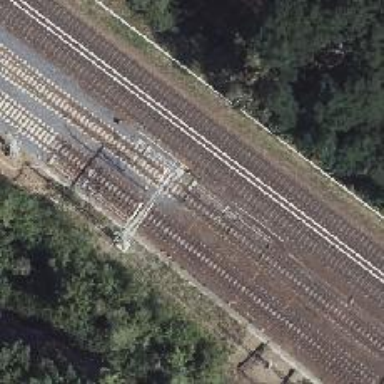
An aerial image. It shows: Railway switch with the turnout pointing to the right.